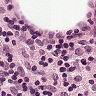
Metastatic tissue present: no